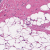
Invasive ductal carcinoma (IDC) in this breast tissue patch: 0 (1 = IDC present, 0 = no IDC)